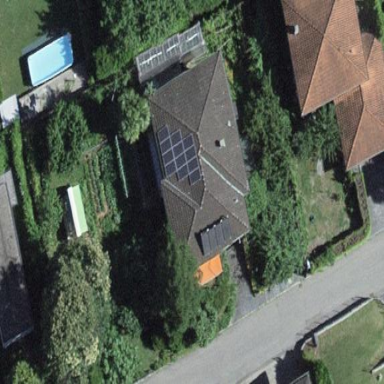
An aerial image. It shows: Simple and straightforward house.